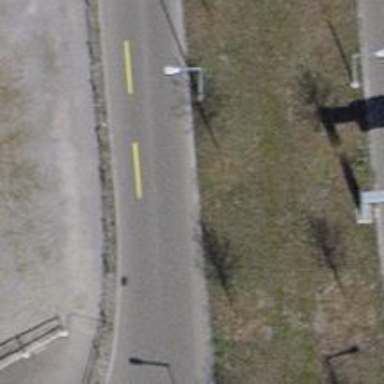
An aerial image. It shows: Primary highway with asphalt surface leading to roundabout.